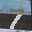
Label: 7